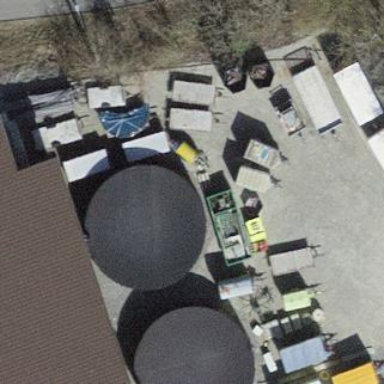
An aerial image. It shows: Silo building.